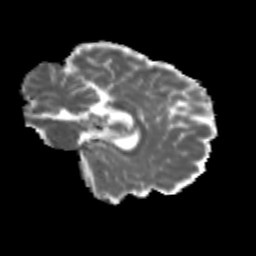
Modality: MD
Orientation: sagittal
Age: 18
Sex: female
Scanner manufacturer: siemens
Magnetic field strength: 3 T
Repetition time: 3.5 s
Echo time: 0.113 s